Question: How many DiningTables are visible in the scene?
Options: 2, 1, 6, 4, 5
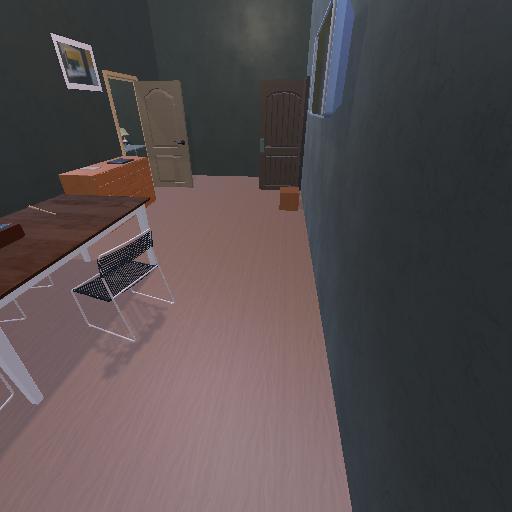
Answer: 2